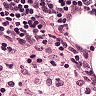
Metastatic tissue present: no